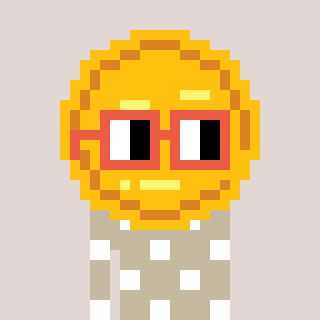
a pixel art character with square orange glasses, a medal-shaped head and a bege-colored body on a warm background